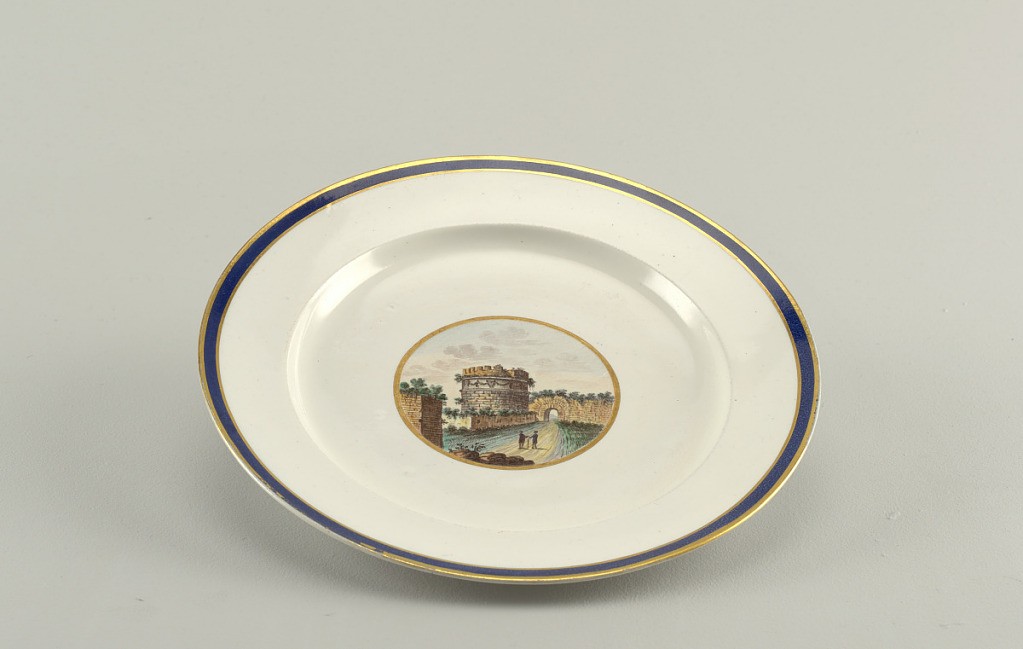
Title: Plate Depicting the Tomb of Cecilia Metella, from a "Topographical" Dinner or Dessert Service ("A Vedute")
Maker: Doccia Porcelain Factory, Italian, established 1735
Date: ca. 1810–1820
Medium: hard paste porcelain, vitreous enamel, gold
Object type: plate
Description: Circular plate of grayish porcelain with blue band between two gilt lines around rim; gilt-bordered circular medallion in center with polychrome ruins of Sepolcro di Cecilia Metella.